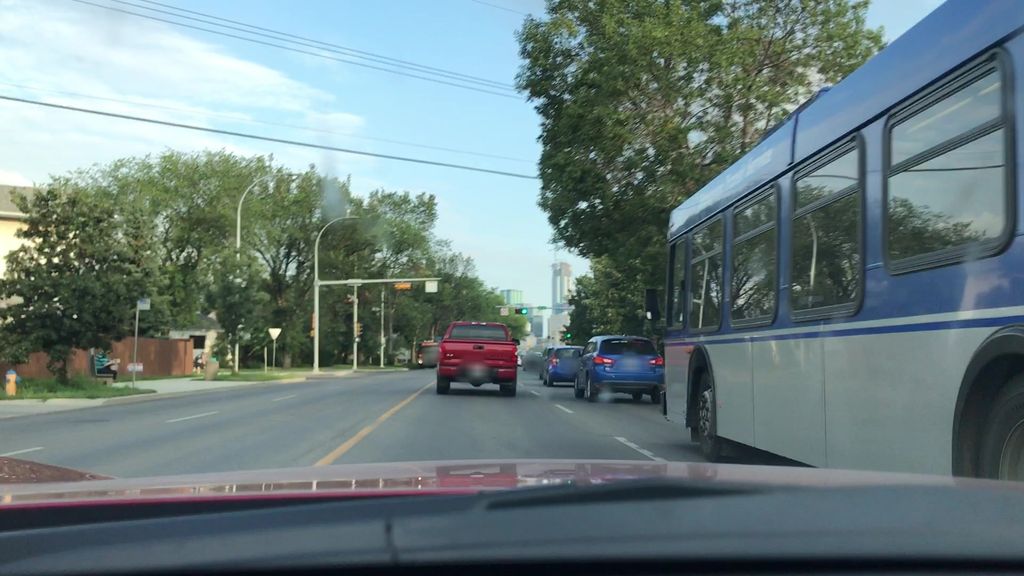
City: edmonton